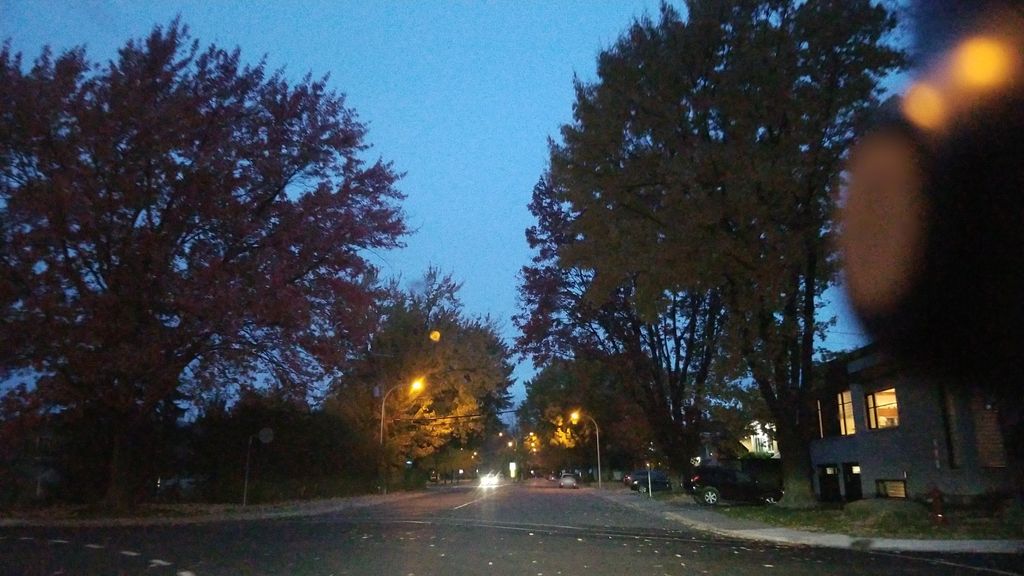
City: montreal